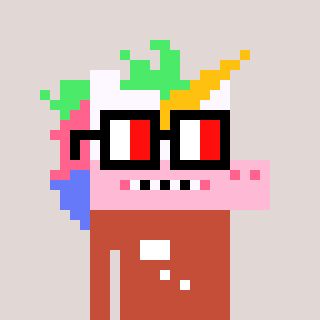
a pixel art character with square glasses with black frames and red eyes, a unicorn-shaped head and a rust-colored body on a warm background